Question: In interface builder when i use an NSTableCellPopup it has a simplified appearance (shown on the right), but when build and populated with data the popup bezel is shown, is there a way to keep the simple bezel-less appearance until the user clicks on the control?

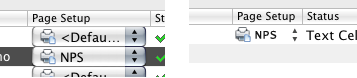
Answer: I've left the original answer here as it may interest someone later down the line; however, I think I misunderstood what Jared was looking for. To achieve what he's looking for I think it should be as simple as calling <URL>.
Original:
I'd recommend looking at the <URL> which allows you to control the appearance of the button border on a NSComboBoxCell used in a table view. That is how I would work to achieve the desired result you show above.